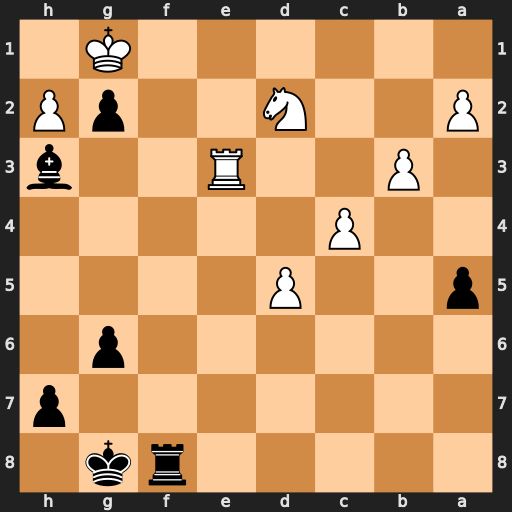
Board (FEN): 5rk1/7p/6p1/p2P4/2P5/1P2R2b/P2N2pP/6K1
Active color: b
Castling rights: -
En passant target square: -
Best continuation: Rf1+ Nxf1 gxf1=Q#